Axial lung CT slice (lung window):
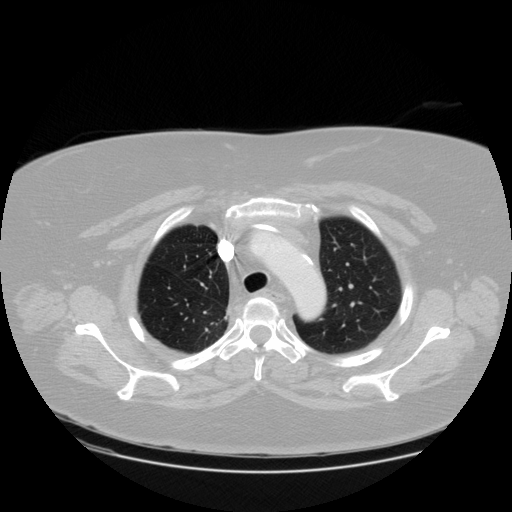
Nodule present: no